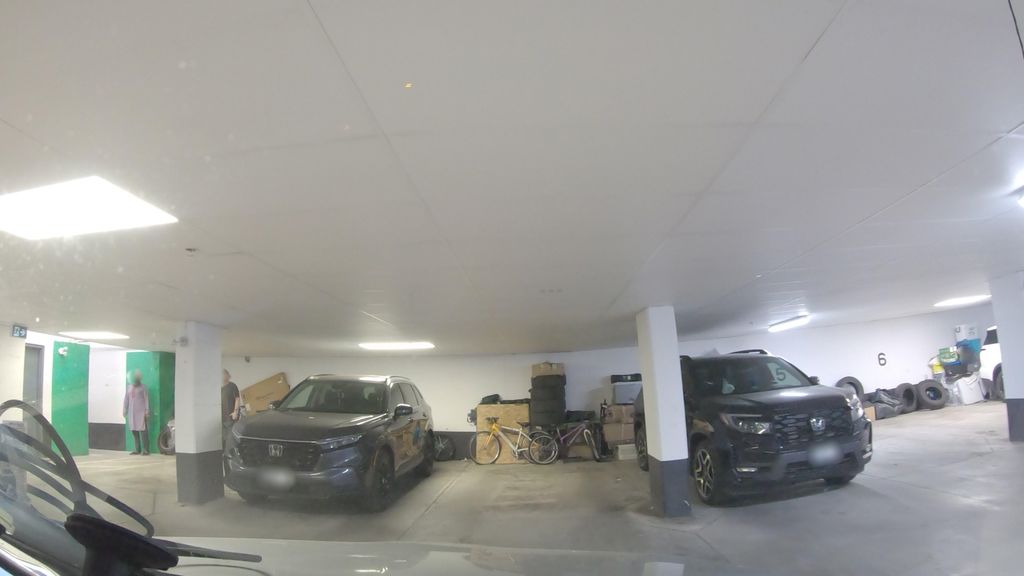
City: toronto